Question: On our SQL Server (Version 10.0.1600), I have a stored procedure that I wrote.
It is not throwing any errors, and it is returning the after making the insert in the database.
However, the last command 'spSendEventNotificationEmail' (which sends out email notifications) is not being run.
I can run the 'spSendEventNotificationEmail' script manually using the same data, and the notifications show up, so I know it works.
Is there something wrong with how I call it in my stored procedure?
'''
<URL> AS
BEGIN
-- SET NOCOUNT ON added to prevent extra result sets from
-- interfering with SELECT statements.
SET NOCOUNT ON;
DECLARE @id int
SET @id=-1
-- Insert statements for procedure here
SELECT A.ID, PacketID, StatusID
INTO #act FROM Action A JOIN Request R ON (R.ID=A.RequestID)
WHERE (PacketID=@packetID) AND (StatusID=@statusID)
IF ((SELECT COUNT(ID) FROM #act)=0) BEGIN -- this statusID has not been entered. Continue
SELECT ID, MTF
INTO #req FROM Request
WHERE PacketID=@packetID
WHILE (0 < (SELECT COUNT(ID) FROM #req)) BEGIN
SELECT TOP 1 @id=ID FROM #req
INSERT INTO Action (RequestID, StatusID, EmpID, DateStamp)
VALUES (@id, @statusID, @empID, GETDATE())
IF ((@mtf IS NOT NULL) AND (0 < LEN(RTRIM(@mtf)))) BEGIN
UPDATE Request SET MTF=@mtf WHERE ID=@id
END
DELETE #req WHERE ID=@id
END
DROP TABLE #req
SELECT @id=@@IDENTITY, @statusID=StatusID FROM Action
SELECT TOP 1 @statusID=ID FROM Status
WHERE (@statusID<ID) AND (-1 < Sequence)
EXEC spSendEventNotificationEmail @packetID, @statusID, 'http:\\cpweb:8100\NextStep.aspx'
END ELSE BEGIN
SET @statusID = -1
END
DROP TABLE #act
END
'''
Idea of how the data tables are connected:

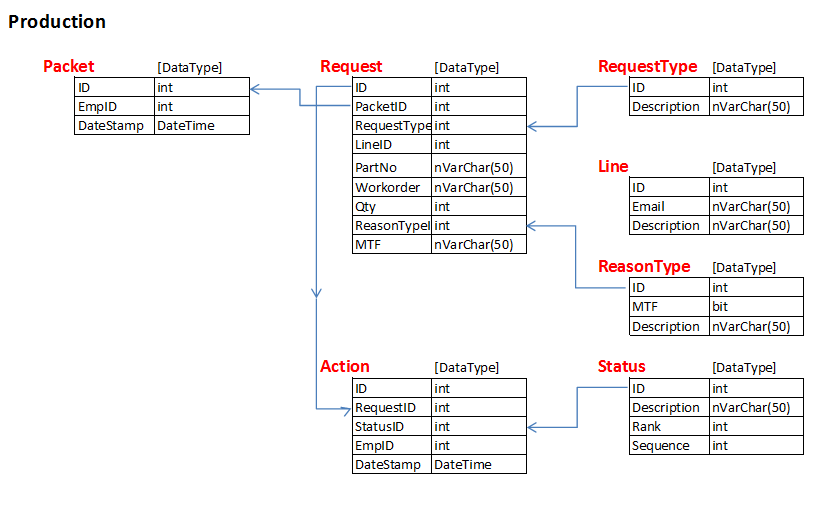
Answer: From your comments I get you do mainly C# development. A basic test is to make sure the sproc is called with the exact same arguments you expect
'''
PRINT '@packetID: ' + @packetID
PRINT '@statusID: ' + @statusID
EXEC spSendEventNotificationEmail @packetID, @statusID, 'http:\\cpweb:8100\NextStep.aspx'
'''
This way you 1. know that the exec statement is reached 2. the exact values
If this all works than I very good candidate is that you have permission to run the sproc and your (C#?) code that calls it doesn't. I would expect that an error is thrown tough.
A quick test to see if the EXEC is executed fine is to do an insert in a dummy table after it.
I suggested to add PRINT statements but indeed as you say you cannot (easily) catch them from C#. What you could do is insert the 2 variables in a log table that you newly create. This way you know the exact values that flow from the C# execution.
As to the why it now works if you add permissions I can't give you a ready answer. SQL security is not transparent to me either. But its good to research yourself a but further. Do you have to add both guest public?
It would also help to see what's going inside spSendEventNotificationEmail. Chances are good that sproc is using a resource where it didn't have permission before. This could be an object like a table or maybe another sproc. Security is heavily dependent on context/settings and not an easy problem to tackle with a Q/A site like SO.